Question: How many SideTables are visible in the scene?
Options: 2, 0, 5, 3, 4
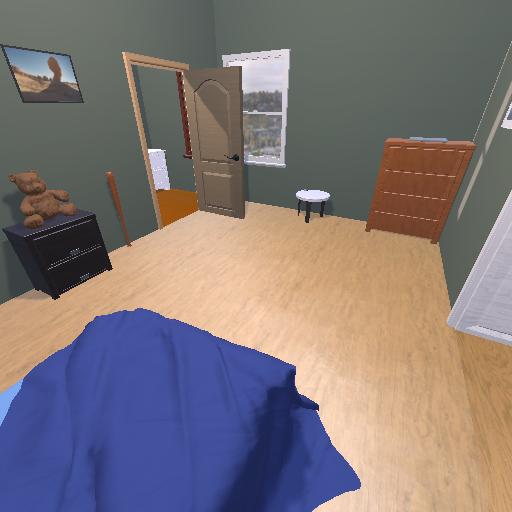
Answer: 2